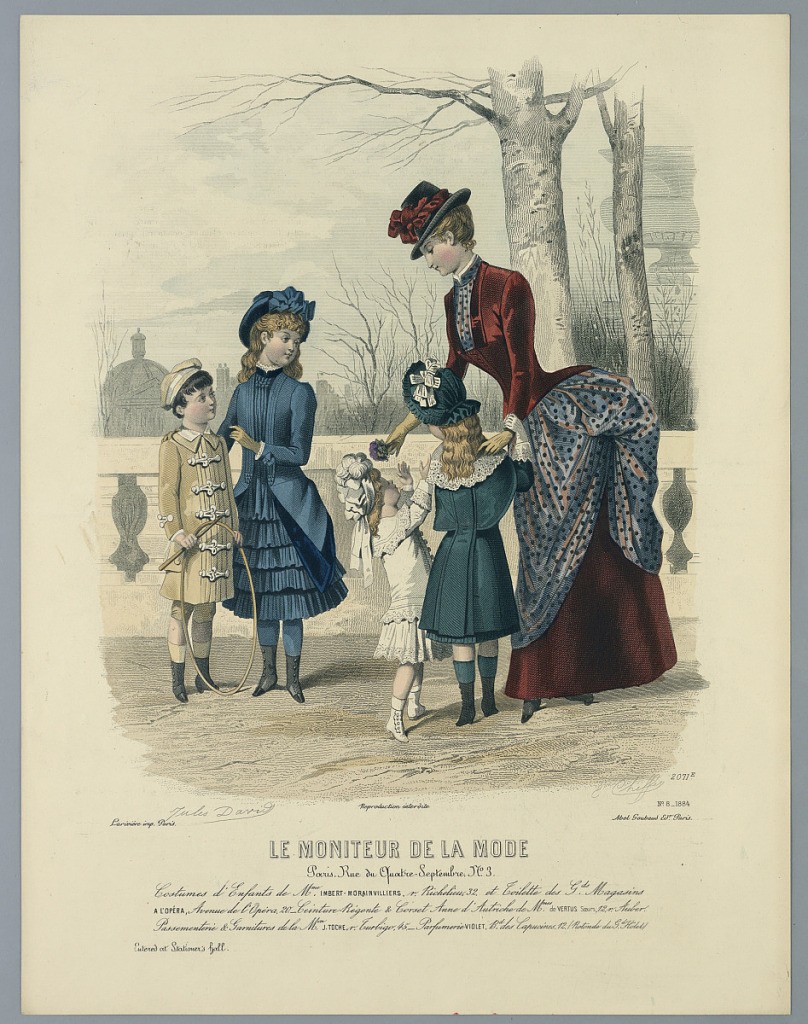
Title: Fashion Plate from Le Moniteur de la Mode
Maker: E. Cheffen, French, active 19th c.
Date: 1884
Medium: Engraving, brush and watercolor on paper
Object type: Print
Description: A woman with four children by a railing, with trees and buildings beyond. Artists' and publisher's names and date below. Description on verso.